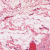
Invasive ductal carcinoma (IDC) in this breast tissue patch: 0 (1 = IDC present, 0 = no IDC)